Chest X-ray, AP view. Patient: 35 years old, sex F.
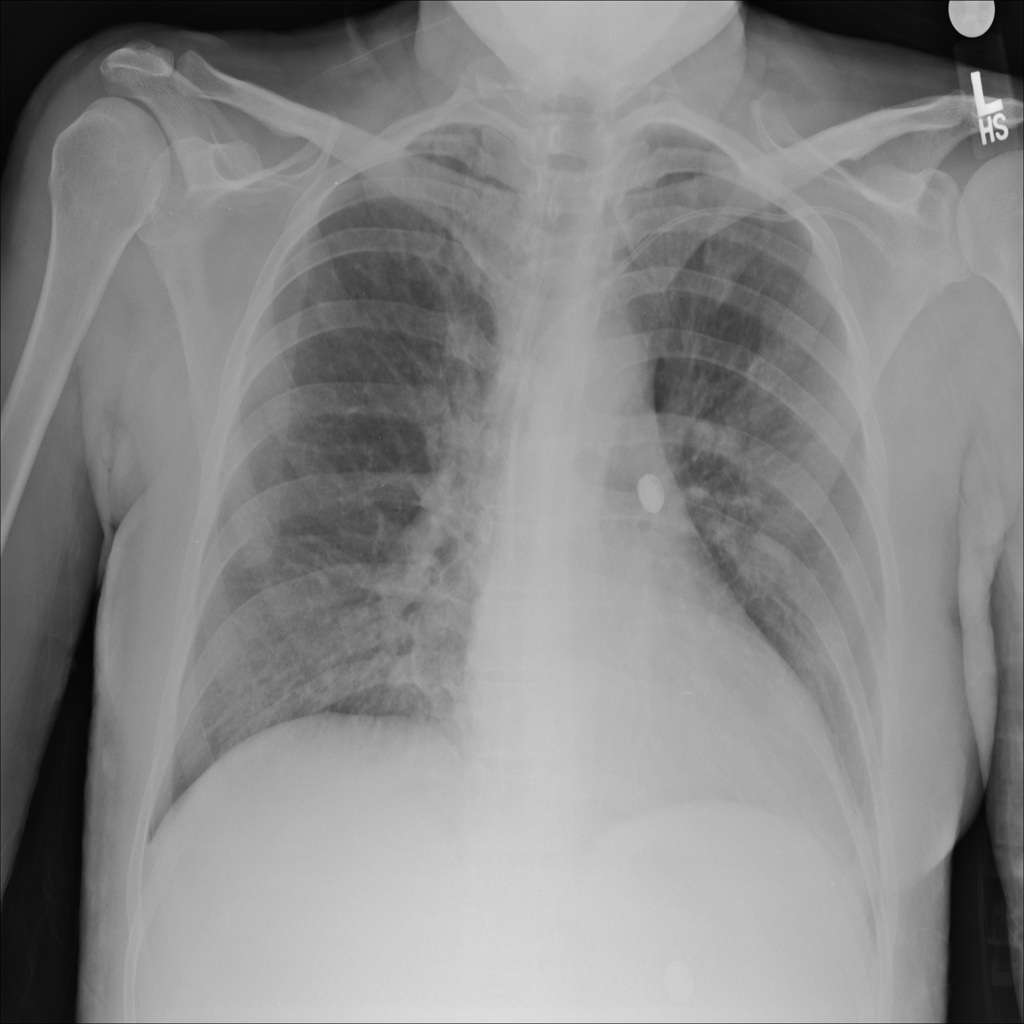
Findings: Infiltration